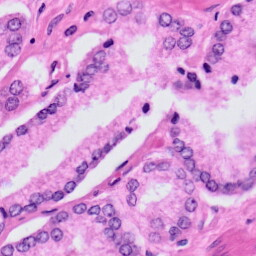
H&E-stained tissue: Prostate